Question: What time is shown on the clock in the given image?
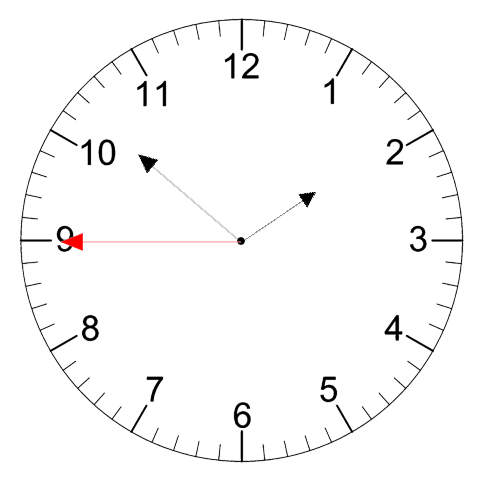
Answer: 01:51:45